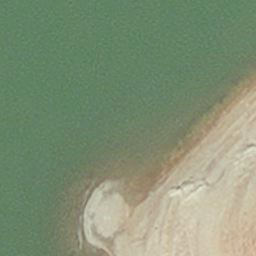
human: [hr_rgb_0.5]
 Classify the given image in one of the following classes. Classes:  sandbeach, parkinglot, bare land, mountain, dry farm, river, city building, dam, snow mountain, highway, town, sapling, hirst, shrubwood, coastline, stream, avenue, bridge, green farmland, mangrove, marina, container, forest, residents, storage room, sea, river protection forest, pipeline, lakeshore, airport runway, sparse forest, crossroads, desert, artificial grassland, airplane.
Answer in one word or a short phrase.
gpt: hirst